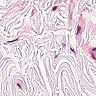
Metastatic tissue present: no